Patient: sex M, age 64
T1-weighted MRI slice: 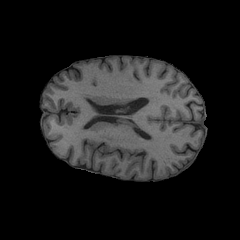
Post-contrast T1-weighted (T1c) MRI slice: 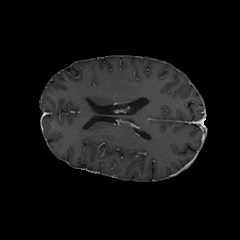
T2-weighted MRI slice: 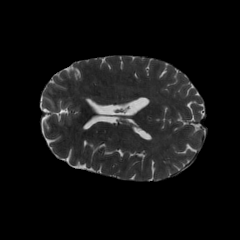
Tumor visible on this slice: no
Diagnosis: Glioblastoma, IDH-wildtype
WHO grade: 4